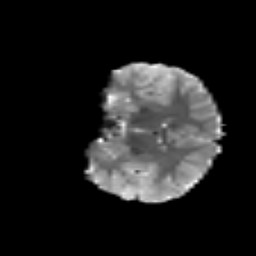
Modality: T2w
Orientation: coronal
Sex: male
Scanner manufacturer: siemens
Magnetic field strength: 3 T
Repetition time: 5 s
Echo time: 0.071 s